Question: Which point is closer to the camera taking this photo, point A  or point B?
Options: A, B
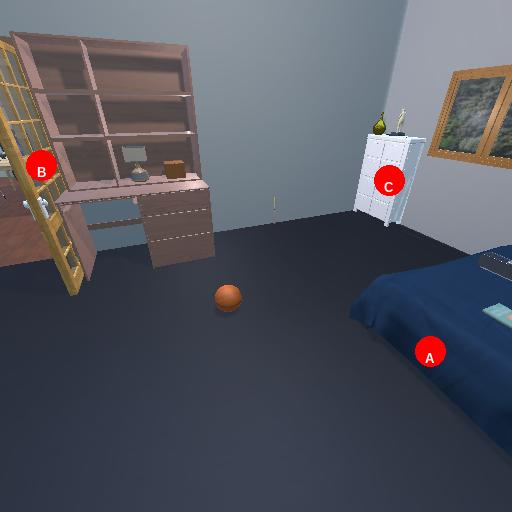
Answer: A